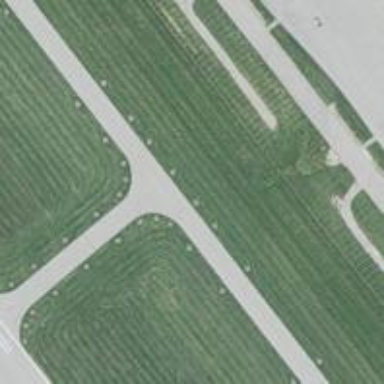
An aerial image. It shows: Image of taxiway at airport.